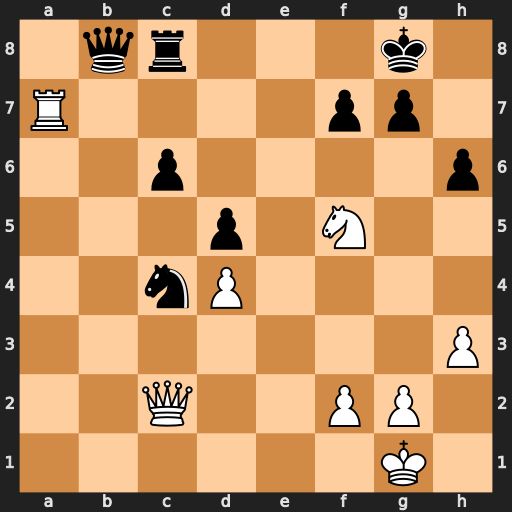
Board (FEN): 1qr3k1/R4pp1/2p4p/3p1N2/2nP4/7P/2Q2PP1/6K1
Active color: w
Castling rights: -
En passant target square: -
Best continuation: Ne7+ Kh8 Nxc8